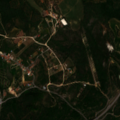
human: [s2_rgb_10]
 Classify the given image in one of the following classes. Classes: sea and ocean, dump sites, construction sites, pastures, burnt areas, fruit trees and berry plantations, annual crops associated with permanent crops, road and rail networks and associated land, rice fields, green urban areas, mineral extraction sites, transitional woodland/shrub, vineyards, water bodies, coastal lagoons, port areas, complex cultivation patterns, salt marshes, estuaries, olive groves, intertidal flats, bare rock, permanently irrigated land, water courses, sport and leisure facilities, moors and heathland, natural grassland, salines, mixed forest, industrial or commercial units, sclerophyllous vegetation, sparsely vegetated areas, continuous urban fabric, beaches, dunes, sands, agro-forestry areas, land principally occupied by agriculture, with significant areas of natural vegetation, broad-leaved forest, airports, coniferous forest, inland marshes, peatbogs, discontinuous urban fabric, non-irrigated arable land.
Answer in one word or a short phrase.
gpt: olive groves, annual crops associated with permanent crops, broad-leaved forest, transitional woodland/shrub